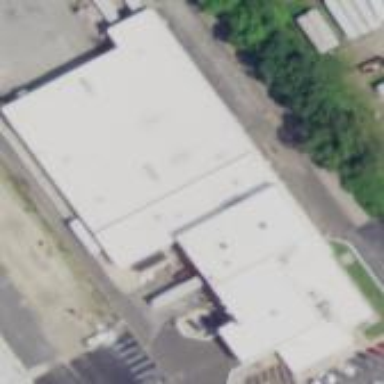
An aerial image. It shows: Industrial building.